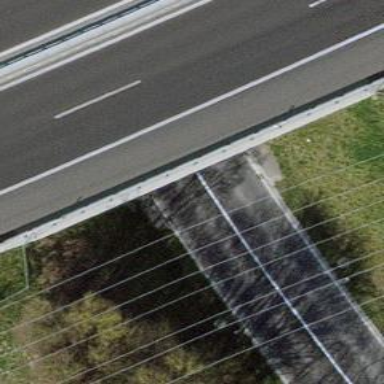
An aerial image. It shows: Asphalt road classified as primary highway.